Question: I am trying to use the jQuery-based Wijmo WijMenu control with jqGrid in order to create a dynamic grid toolbar.

Getting the menu to appear works fine. However, my menuitem1 has a submenu, and this submenu falls behind the jqGrid when I hover over 'menuitem1'.
I've tried setting the z-Index on the menu and the individual menu items, but with no luck. This behavior happens on IE9, Chrome, FF and Safari. It does work when I turn compatibility mode on with IE9, which makes me think it may have something to do with the z-index...but I'm not sure. I feel like I'm missing something obvious.
I created a <URL> to demonstrate my issue.
Can anyone help me get the submenu to fall in front of the jqGrid?
Thank you in advance for any help/advice.
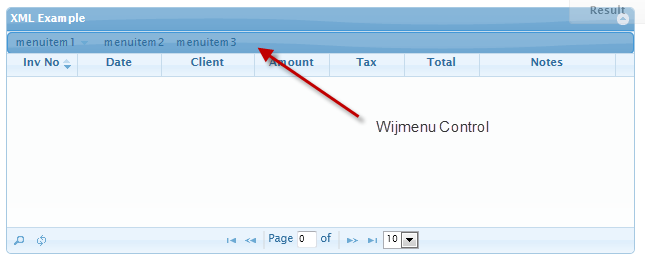
Answer: It's not a z-index issue. The .ui-jqgrid .ui-userdata has overflow:hidden on it. Try making it overflow: visible.
Although I'm not sure if it will cause problems on the grid when doing this.